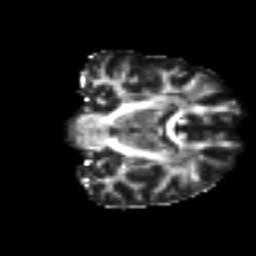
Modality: FA
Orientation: coronal
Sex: female
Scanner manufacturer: ge
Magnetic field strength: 3 T
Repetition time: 7 s
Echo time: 0.08 s